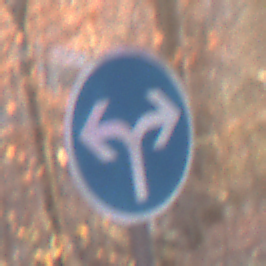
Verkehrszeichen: VorgeschriebeneFahrtrichtungRechtsOderLinks
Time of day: SunriseSunset
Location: Outdoor (Nature)
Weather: Clear
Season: Autumn
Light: Natural